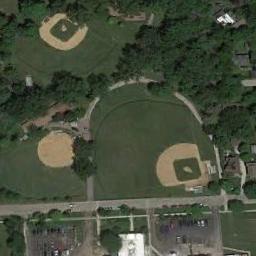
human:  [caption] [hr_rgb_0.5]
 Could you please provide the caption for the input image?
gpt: There is a white house on the edge of the baseball field .

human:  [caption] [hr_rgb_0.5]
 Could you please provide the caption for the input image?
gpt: There are three baseball diamonds in the grass surrounded by the many trees and parking lot .

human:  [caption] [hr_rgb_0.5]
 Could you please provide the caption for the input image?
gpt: A baseball diamond is covered with trees next to a parking lot with a road pass by .

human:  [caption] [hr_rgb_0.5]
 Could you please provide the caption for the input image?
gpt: Many trees are beside the three baseball diamonds .

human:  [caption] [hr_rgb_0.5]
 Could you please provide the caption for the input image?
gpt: Three baseball diamonds next to two parking lots and some trees beside .